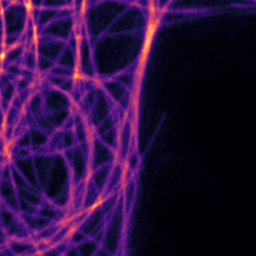
Label: Super-resolution Microtubules image